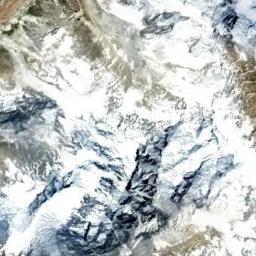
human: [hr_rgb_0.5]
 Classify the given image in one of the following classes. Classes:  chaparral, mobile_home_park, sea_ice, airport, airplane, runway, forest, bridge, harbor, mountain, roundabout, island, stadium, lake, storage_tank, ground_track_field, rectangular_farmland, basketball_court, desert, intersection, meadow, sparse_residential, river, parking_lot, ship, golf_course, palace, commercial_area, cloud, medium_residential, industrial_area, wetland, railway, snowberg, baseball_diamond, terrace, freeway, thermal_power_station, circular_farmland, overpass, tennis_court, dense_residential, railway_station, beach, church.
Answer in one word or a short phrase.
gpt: snowberg